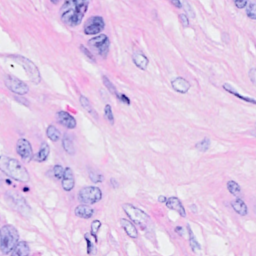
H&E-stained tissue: Breast